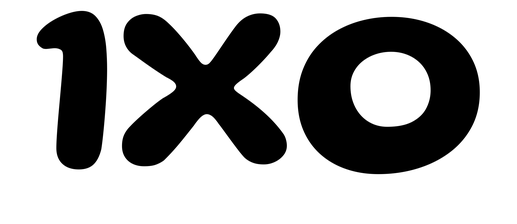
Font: Gluten_SemiBold